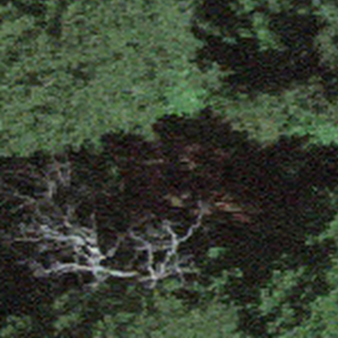
Label: other